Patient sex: F
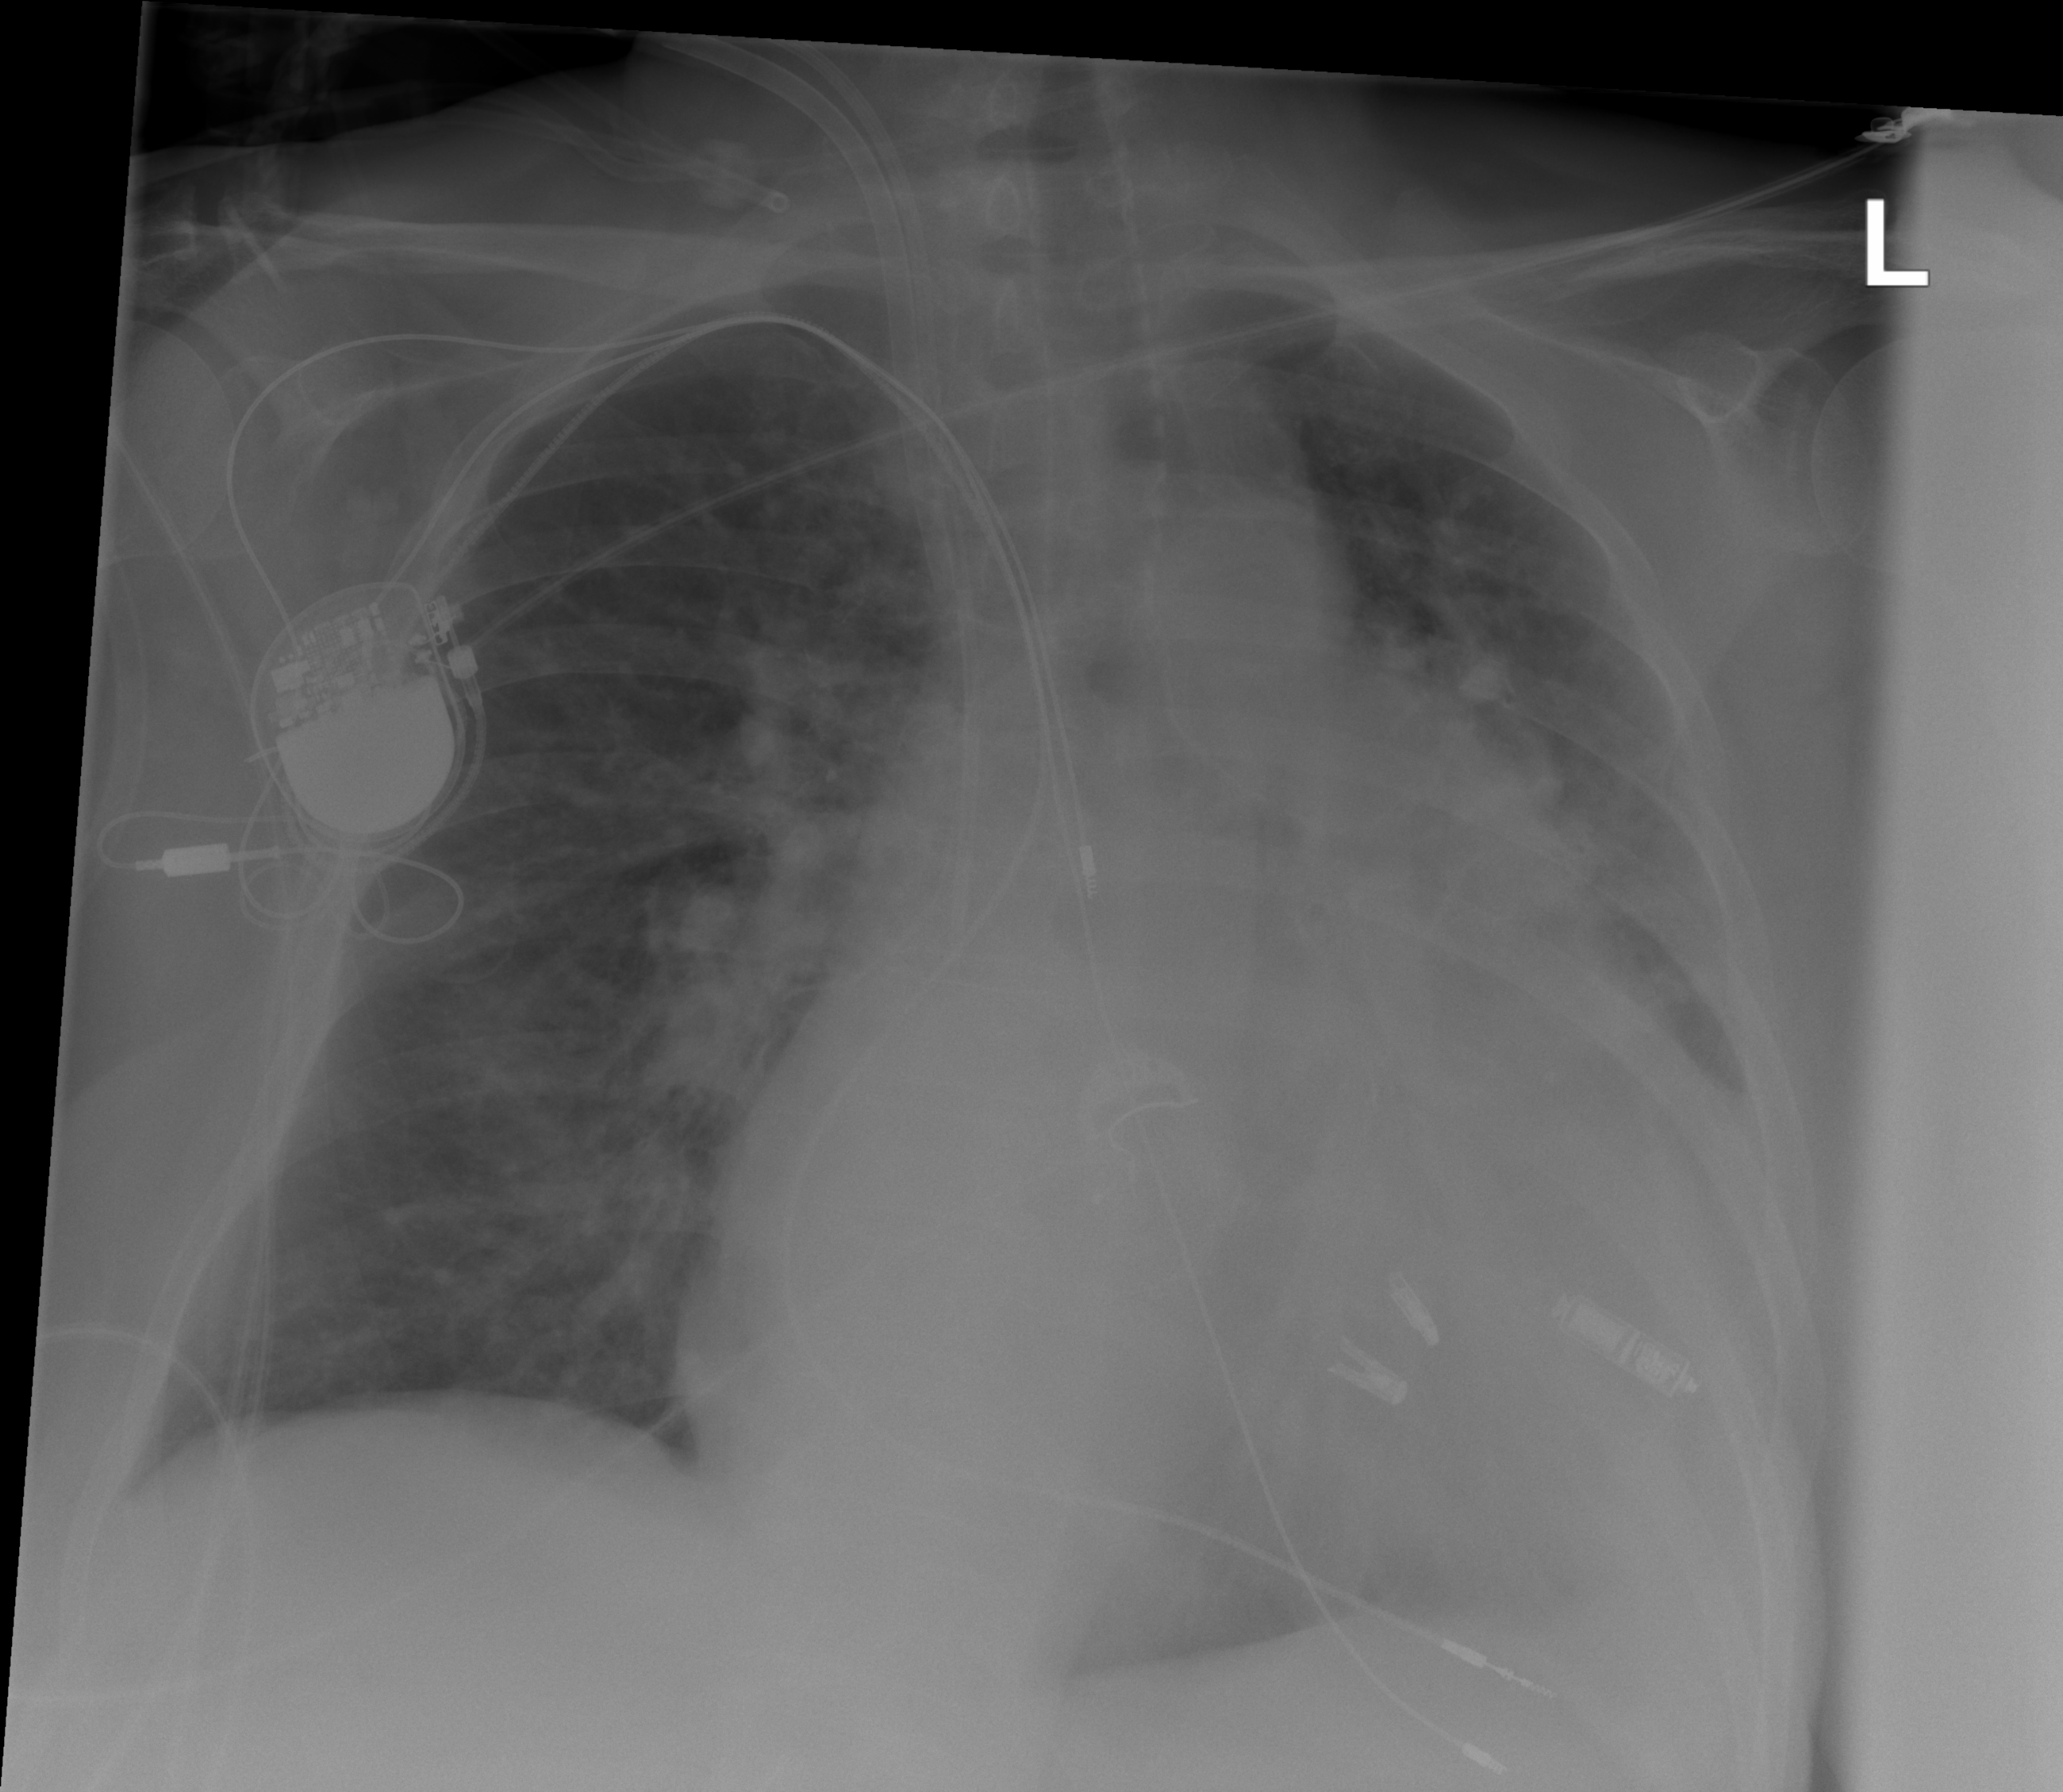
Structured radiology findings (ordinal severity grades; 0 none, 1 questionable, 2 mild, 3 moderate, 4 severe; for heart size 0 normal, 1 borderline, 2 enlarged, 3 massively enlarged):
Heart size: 3
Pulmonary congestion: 2
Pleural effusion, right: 0
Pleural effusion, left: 2
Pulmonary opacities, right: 0
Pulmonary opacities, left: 1
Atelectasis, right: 0
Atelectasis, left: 2